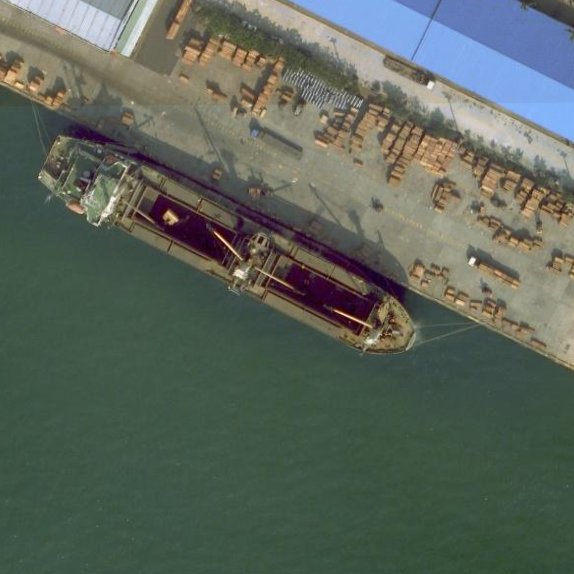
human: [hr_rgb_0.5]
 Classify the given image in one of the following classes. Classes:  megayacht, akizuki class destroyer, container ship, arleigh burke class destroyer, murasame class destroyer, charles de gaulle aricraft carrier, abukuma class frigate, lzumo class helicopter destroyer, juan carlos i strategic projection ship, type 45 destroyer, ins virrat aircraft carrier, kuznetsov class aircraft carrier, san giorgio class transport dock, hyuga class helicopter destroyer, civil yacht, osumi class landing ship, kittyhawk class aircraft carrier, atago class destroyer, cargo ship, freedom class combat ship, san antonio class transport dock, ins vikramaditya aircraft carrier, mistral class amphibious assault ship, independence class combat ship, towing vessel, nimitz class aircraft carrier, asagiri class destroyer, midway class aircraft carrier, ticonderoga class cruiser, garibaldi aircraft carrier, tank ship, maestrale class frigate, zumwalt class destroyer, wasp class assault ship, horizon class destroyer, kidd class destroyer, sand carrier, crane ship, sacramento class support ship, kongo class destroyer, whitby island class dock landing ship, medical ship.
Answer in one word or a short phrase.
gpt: Cargo ship